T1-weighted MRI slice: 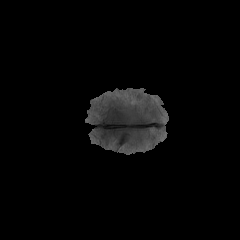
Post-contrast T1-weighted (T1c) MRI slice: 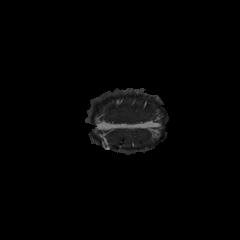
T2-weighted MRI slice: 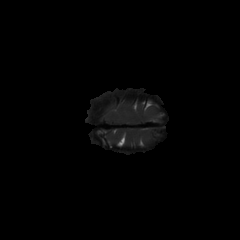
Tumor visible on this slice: no